Interaction volume radius: 10 \u00c5
Interaction volume height: 10 \u00c5
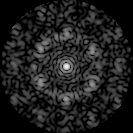
Disorder parameter: 0.7353